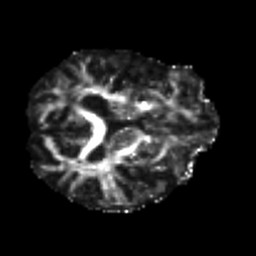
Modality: FA
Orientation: axial
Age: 55
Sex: female
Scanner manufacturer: siemens
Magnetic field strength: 3 T
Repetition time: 7.3 s
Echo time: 0.087 s